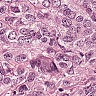
Metastatic tissue present: yes